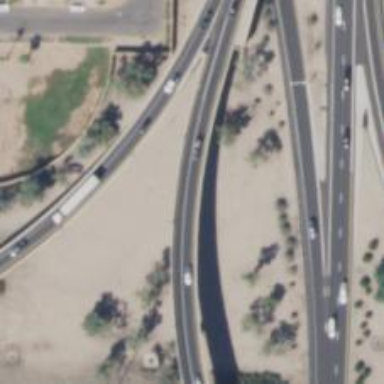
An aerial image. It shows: Bridge on motorway link.